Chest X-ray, PA view. Patient: 56 years old, sex M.
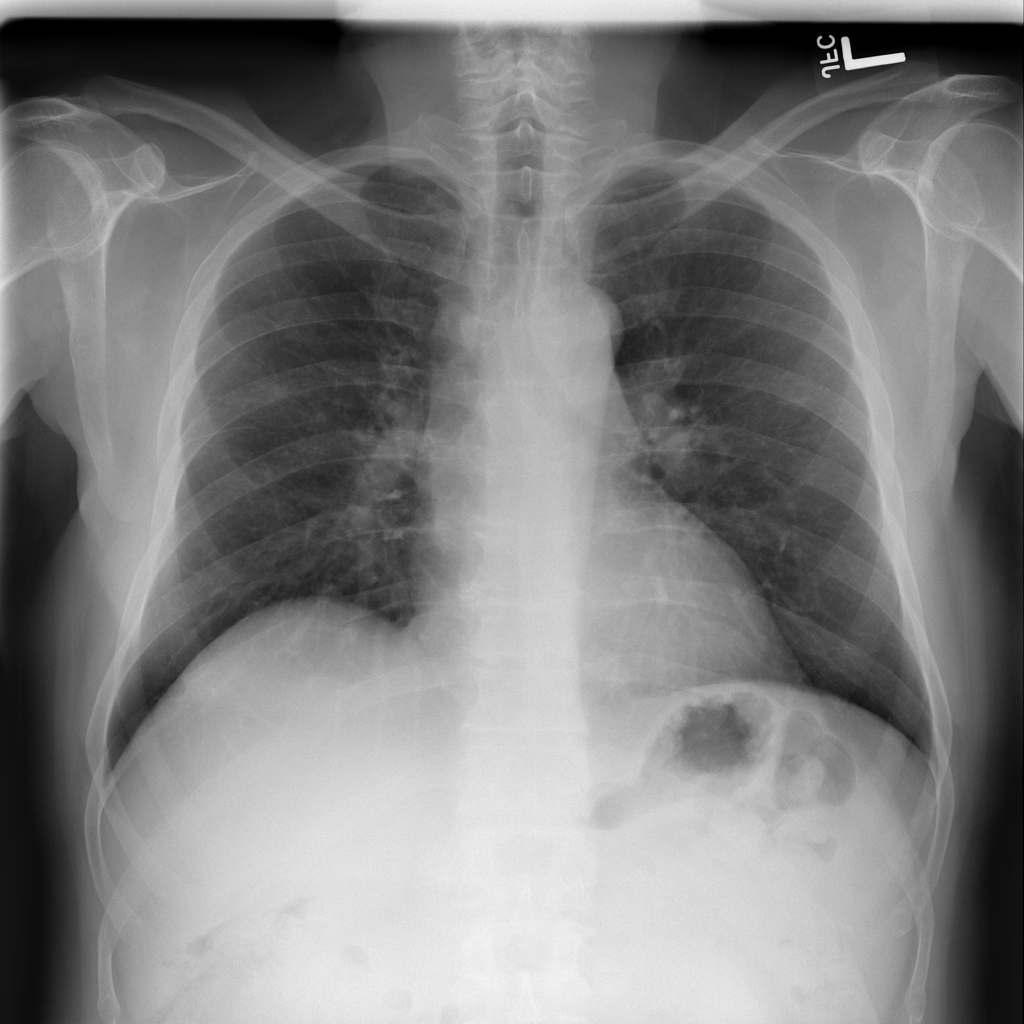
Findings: Infiltration